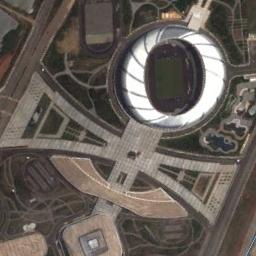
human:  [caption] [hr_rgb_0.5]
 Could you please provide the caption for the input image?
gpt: The circular stadium is next to the road and buildings .

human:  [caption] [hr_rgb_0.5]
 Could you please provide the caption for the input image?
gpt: This rectangular stadium has dense residential areas on one side .

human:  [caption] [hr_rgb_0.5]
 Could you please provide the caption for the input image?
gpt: There are many roads around the stadium .

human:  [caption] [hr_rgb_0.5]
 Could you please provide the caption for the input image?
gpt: The stadium is on the bare land next to the grass and some road .

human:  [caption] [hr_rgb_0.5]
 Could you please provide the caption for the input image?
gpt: There are some green lawns beside the stadium with a silver roof .